Question: My piece of code which I am doing unit testing on is something like this:
'''
if(((State !=TCPIP_IPADDR_STATE_ASSIGNED)&& (State !=TCPIP_IPADDR_STATE_ONHOLD) && (State !=TCPIP_IPADDR_STATE_UNASSIGNED)) ||(SoConId==DOIP_INVALID_16))
{
}
'''
And my unit test case includes following :
'''
'DoIP_LocalIpAddrAssignmentChg(12,0xFF);'
'''
Where DoIP_LocalIpAddrAssignmentChg is the function name in which if is located and 0xFF is for invalid state which is obviously not equal to all 3 : , , .
The value of is . The value of = .
So when I check my unit test report, its gives this result:

My question is why it's not covering condition for as value for state I am passing is which is invalid value.
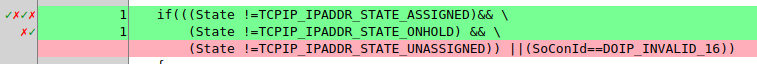
Answer: You're a "victim" of lazy evaluation.
Chapter 6.5.14 "Logical OR opeartor":
> If the first operand compares unequal to 0, the second operand is not evaluated.
All three parts of the multiple-AND are 'true', and so unequal to 0.
Both logical '&&' are covered, but you can't see it because of the '||' in the same line not being fully executed.